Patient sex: F
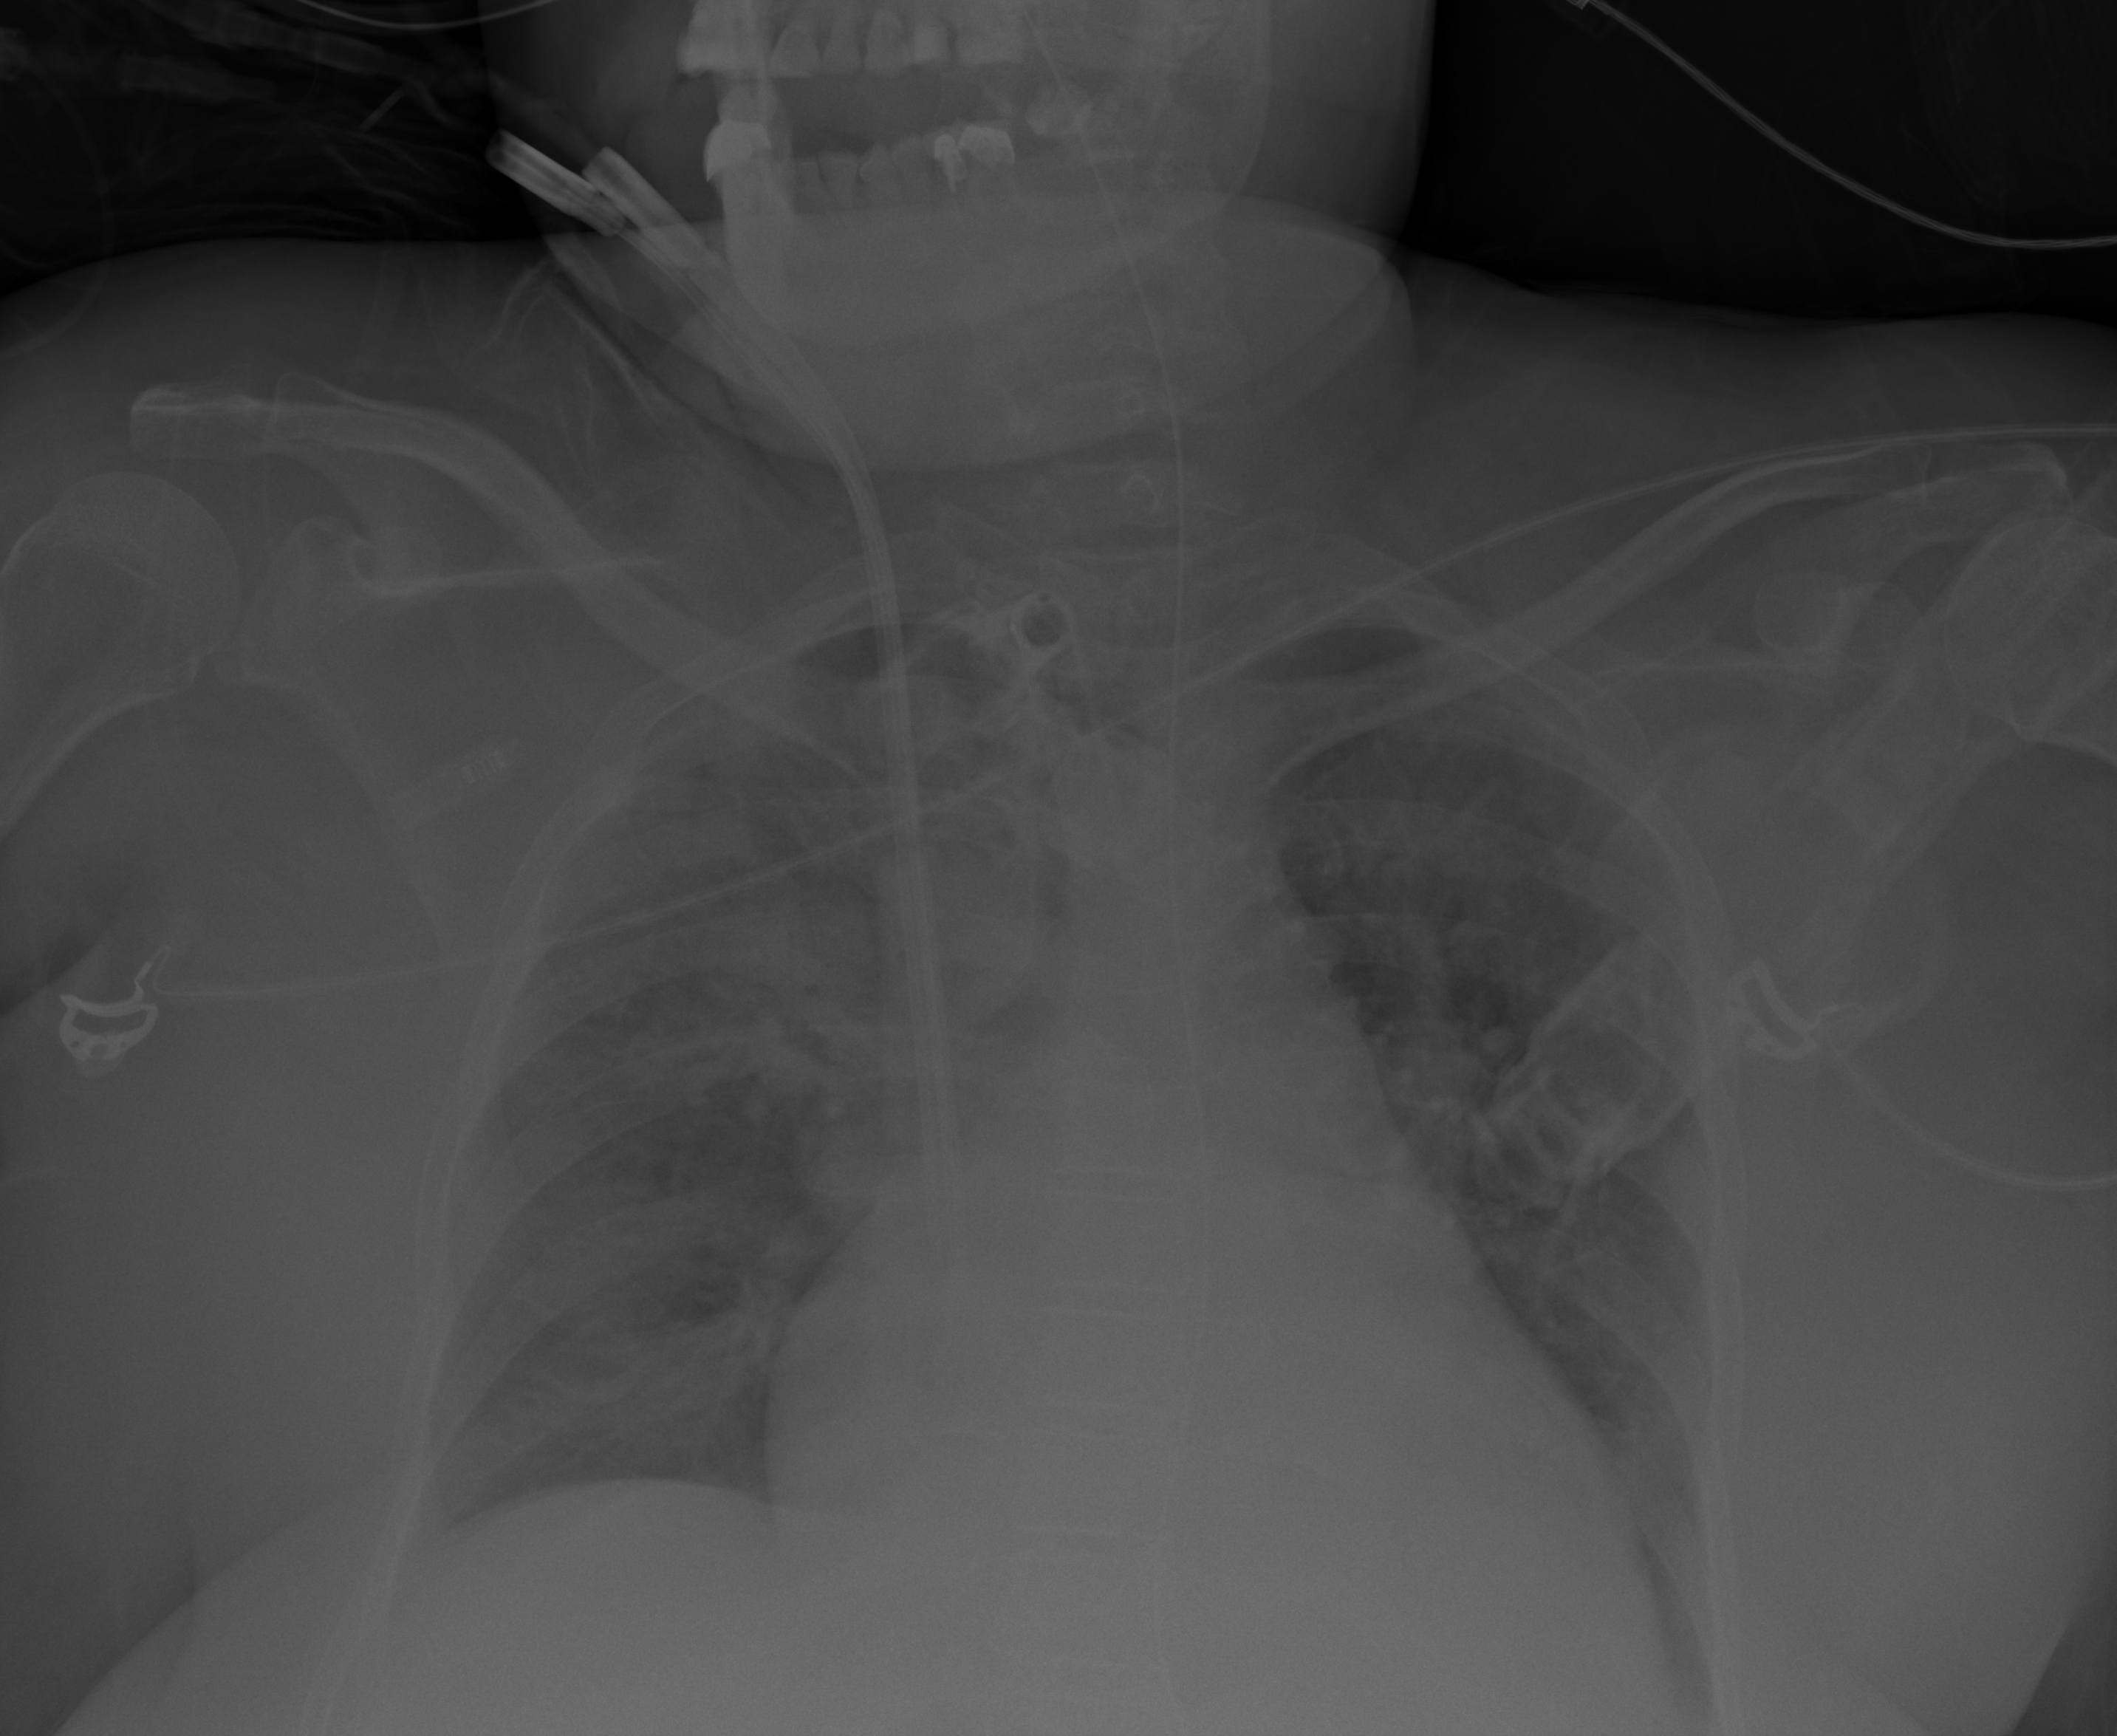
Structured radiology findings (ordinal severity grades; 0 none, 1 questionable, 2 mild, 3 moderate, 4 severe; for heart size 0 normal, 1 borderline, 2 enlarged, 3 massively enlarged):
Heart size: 3
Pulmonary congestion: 2
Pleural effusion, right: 0
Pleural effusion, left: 0
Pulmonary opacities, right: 3
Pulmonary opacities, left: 2
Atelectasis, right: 2
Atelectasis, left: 0